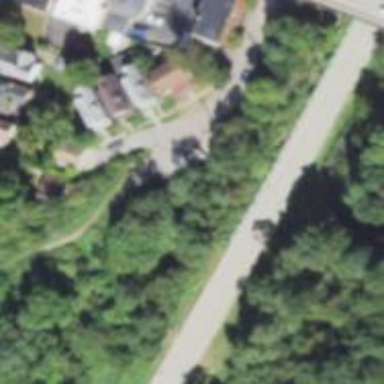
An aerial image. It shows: Abandoned railway crossing footway.